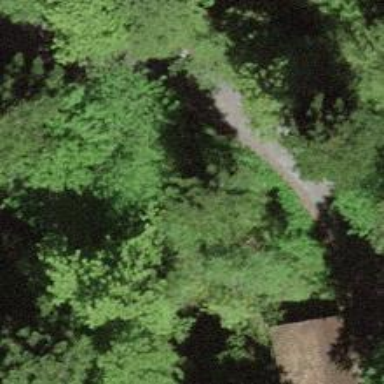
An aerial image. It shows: Culvert tunnel.